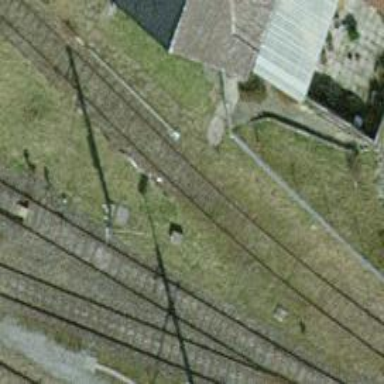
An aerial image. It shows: Single-track electrified railway spur with contact line for service.